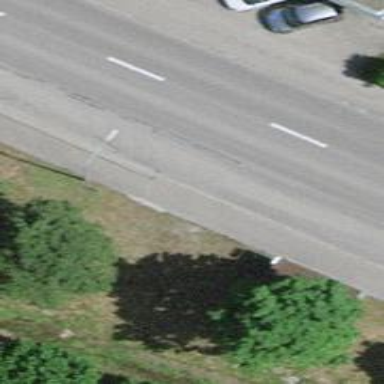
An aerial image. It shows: Bus stop with platform for public transport.